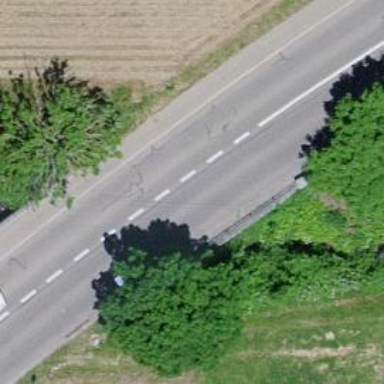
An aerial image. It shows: Secondary road with bridge.